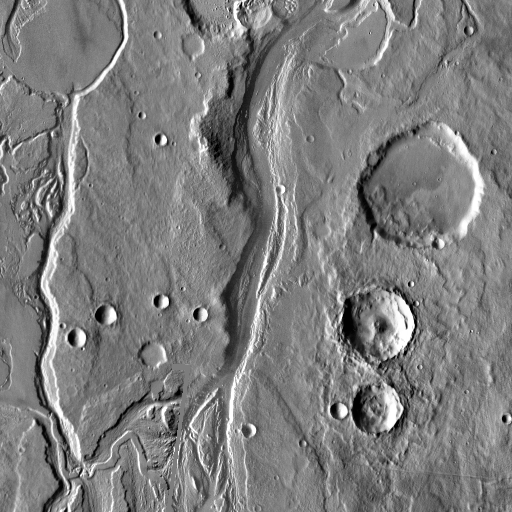
Crater classes present: Background, Other, Layered, Buried